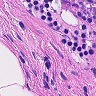
Metastatic tissue present: no